Field crop: maize
Growth stage: 2
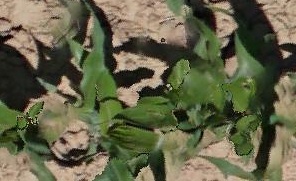
Species: maize